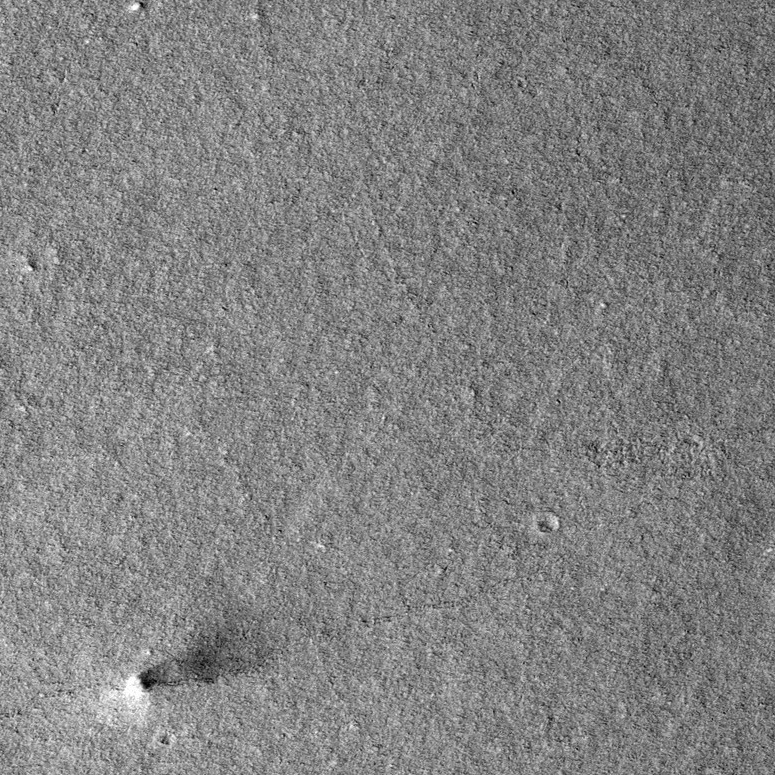
Label: dustdevil